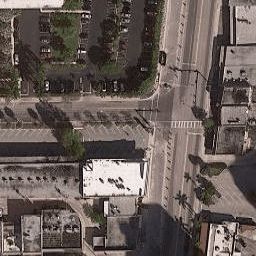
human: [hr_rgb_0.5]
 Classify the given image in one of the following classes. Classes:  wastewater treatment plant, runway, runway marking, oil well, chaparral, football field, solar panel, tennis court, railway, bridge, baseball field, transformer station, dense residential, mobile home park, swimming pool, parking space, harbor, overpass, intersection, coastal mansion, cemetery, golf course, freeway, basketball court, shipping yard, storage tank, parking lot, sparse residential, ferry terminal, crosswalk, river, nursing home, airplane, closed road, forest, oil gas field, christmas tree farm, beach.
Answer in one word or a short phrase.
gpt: intersection